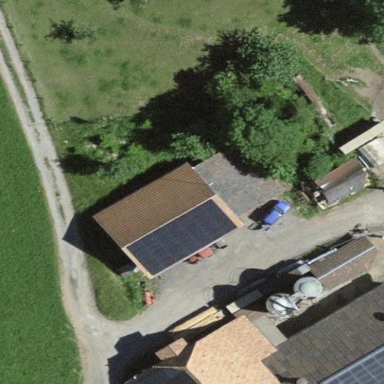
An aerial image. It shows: Shed.